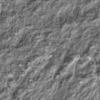
Label: not_dusty